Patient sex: M
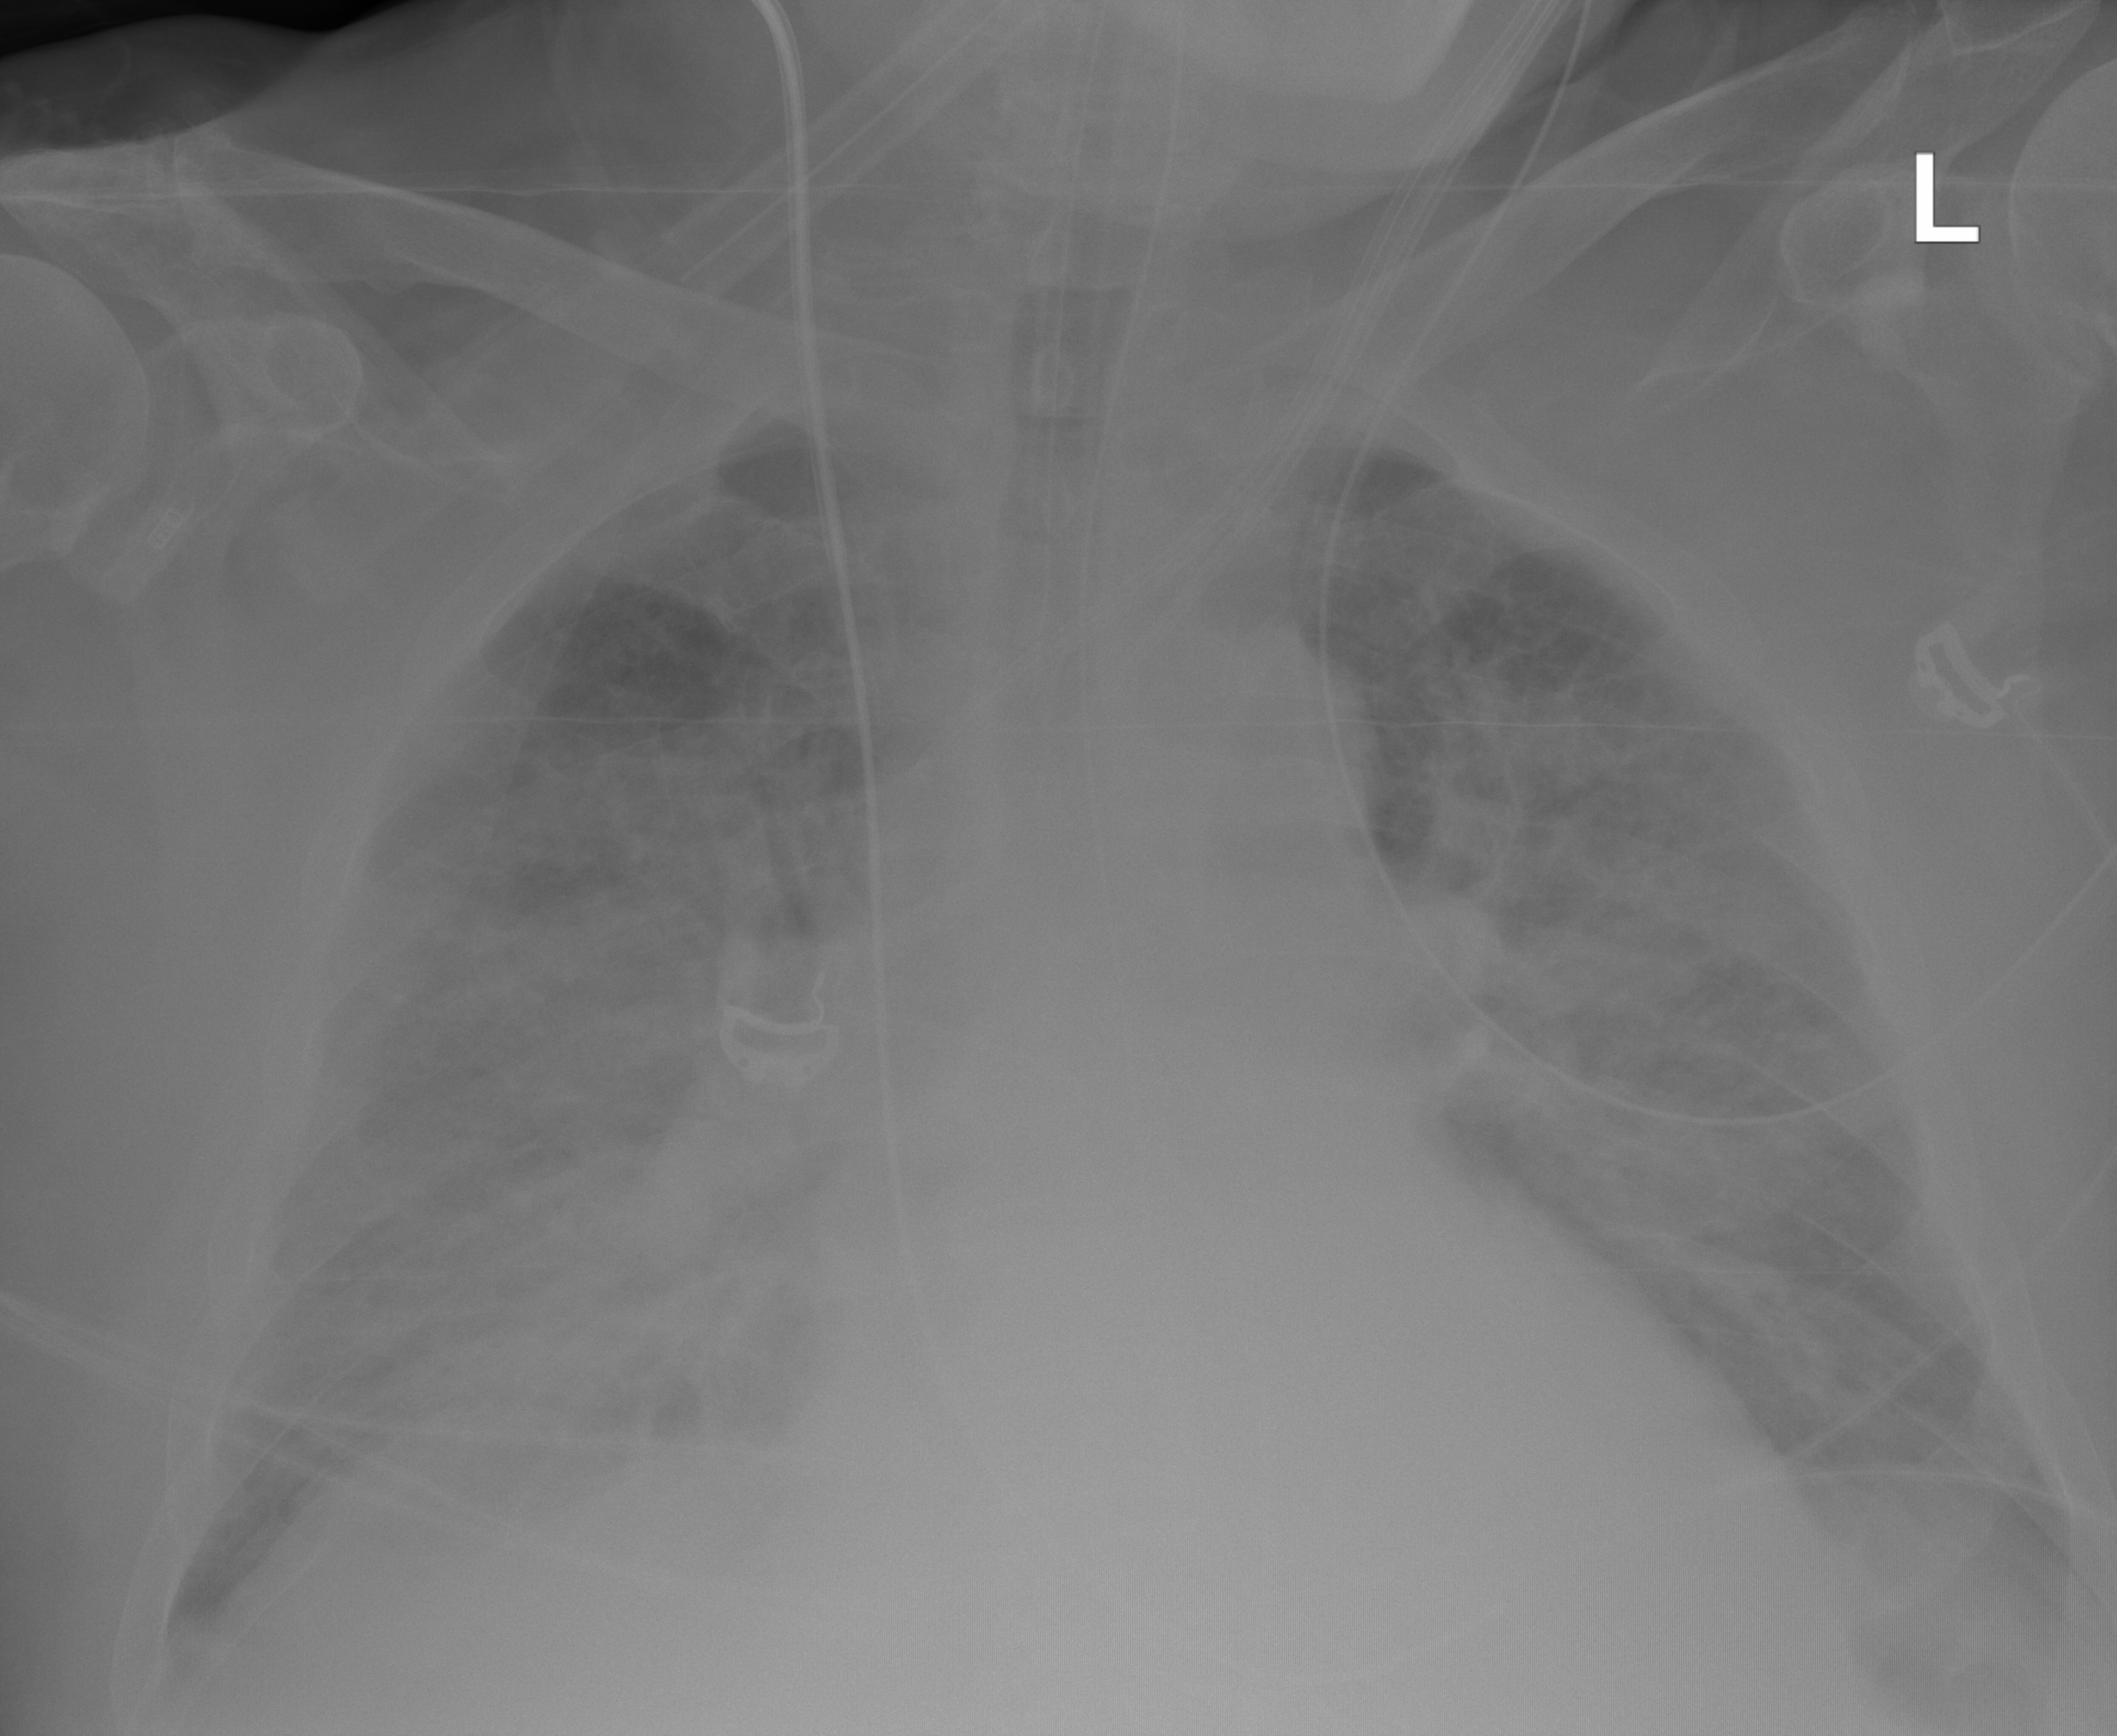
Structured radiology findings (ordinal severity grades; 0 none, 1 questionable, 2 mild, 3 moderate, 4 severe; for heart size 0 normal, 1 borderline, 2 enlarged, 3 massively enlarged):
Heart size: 1
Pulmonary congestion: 3
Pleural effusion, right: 0
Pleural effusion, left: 0
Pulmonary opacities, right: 3
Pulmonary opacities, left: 3
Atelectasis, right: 2
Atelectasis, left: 2